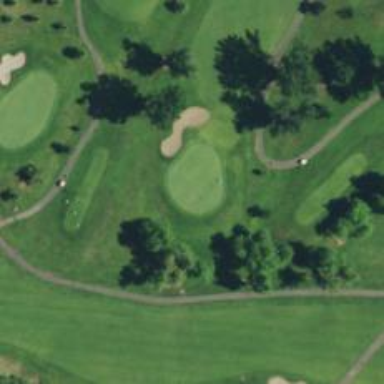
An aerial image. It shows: Golf hole.